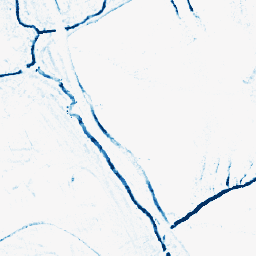
Category: morphological
Decomposition family: morphological_rect
Decomposition parameters: operation: closing
width: 5
height: 5
Upsampling method: area
Upsampling parameters: scale: 2
Upsampling scale: 2